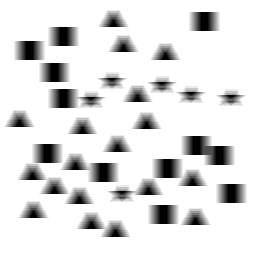
Squares: 12
Triangles: 18
Stars: 6
Total shapes: 36